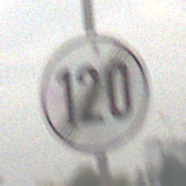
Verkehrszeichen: EndeGeschwindigkeit120
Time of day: MorningAfternoon
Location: Outdoor (Suburban)
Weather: Overcast
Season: NotSpecified
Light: Natural